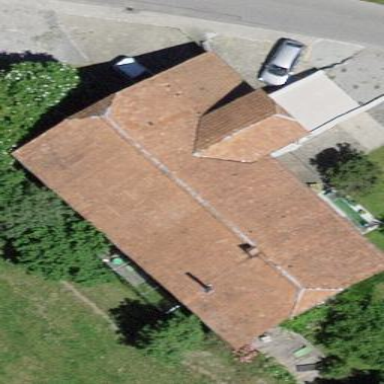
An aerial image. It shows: Farm building.